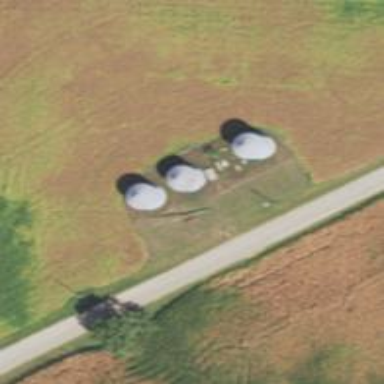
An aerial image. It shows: Silo.